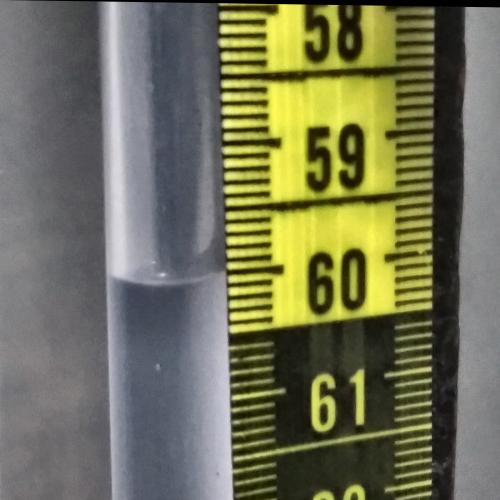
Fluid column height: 60.0 cm